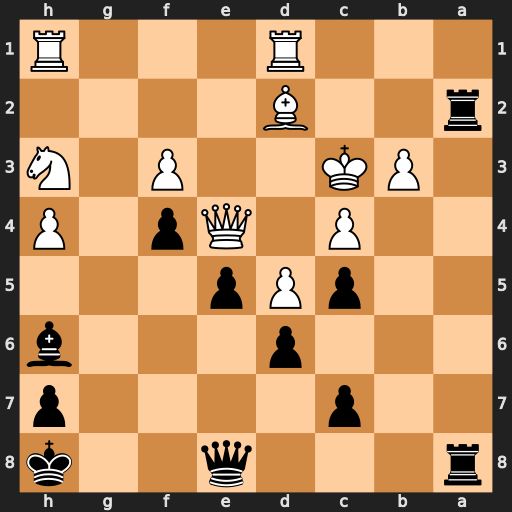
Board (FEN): r3q2k/2p4p/3p3b/2pPp3/2P1Qp1P/1PK2P1N/r2B4/3R3R
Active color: b
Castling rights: -
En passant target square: -
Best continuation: Qb8 Kd3 Qxb3+ Ke2 Qe3+ Qxe3 fxe3